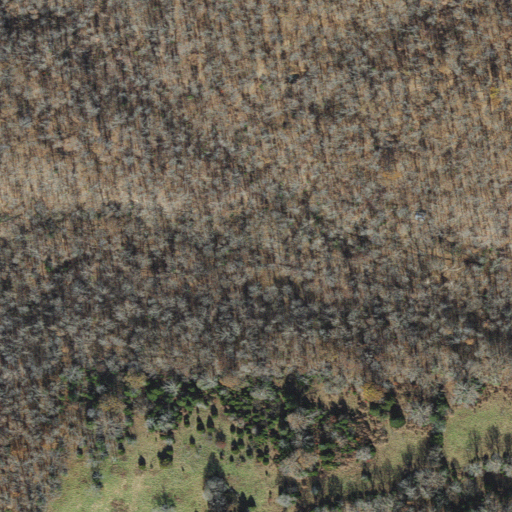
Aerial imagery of valley in Arkansas named Gebhardt Hollow containing deciduous forest, mixed forest, and pasture